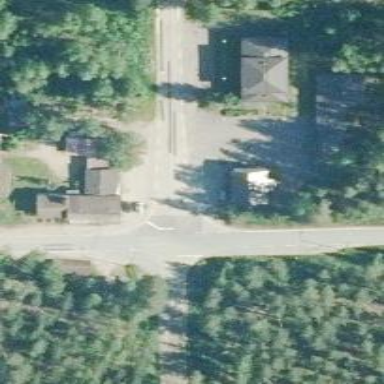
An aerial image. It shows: Stop road.